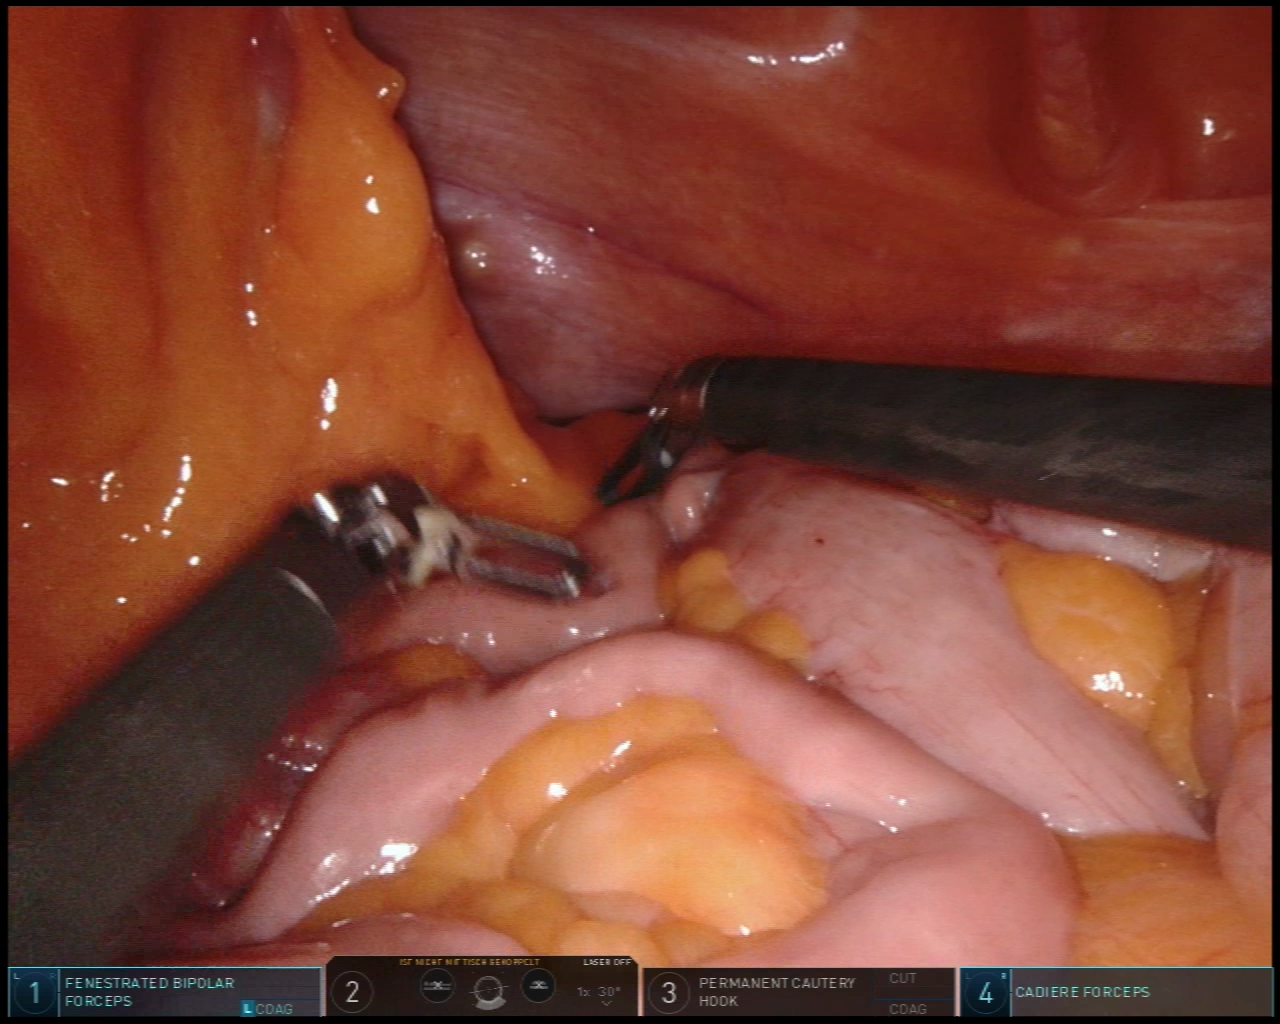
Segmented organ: small_intestine
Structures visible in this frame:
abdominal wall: yes
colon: no
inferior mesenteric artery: no
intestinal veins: no
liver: no
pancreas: no
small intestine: yes
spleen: no
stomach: no
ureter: no
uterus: no
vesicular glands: no